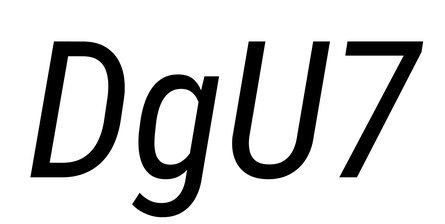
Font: Roboto-Italic_Condensed_Italic